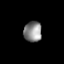
Tissue: skin
Cell type: Epithelial cells
Senescence score: 0.2235
Nuclear area (px): 362
Mean DAPI intensity: 136.743